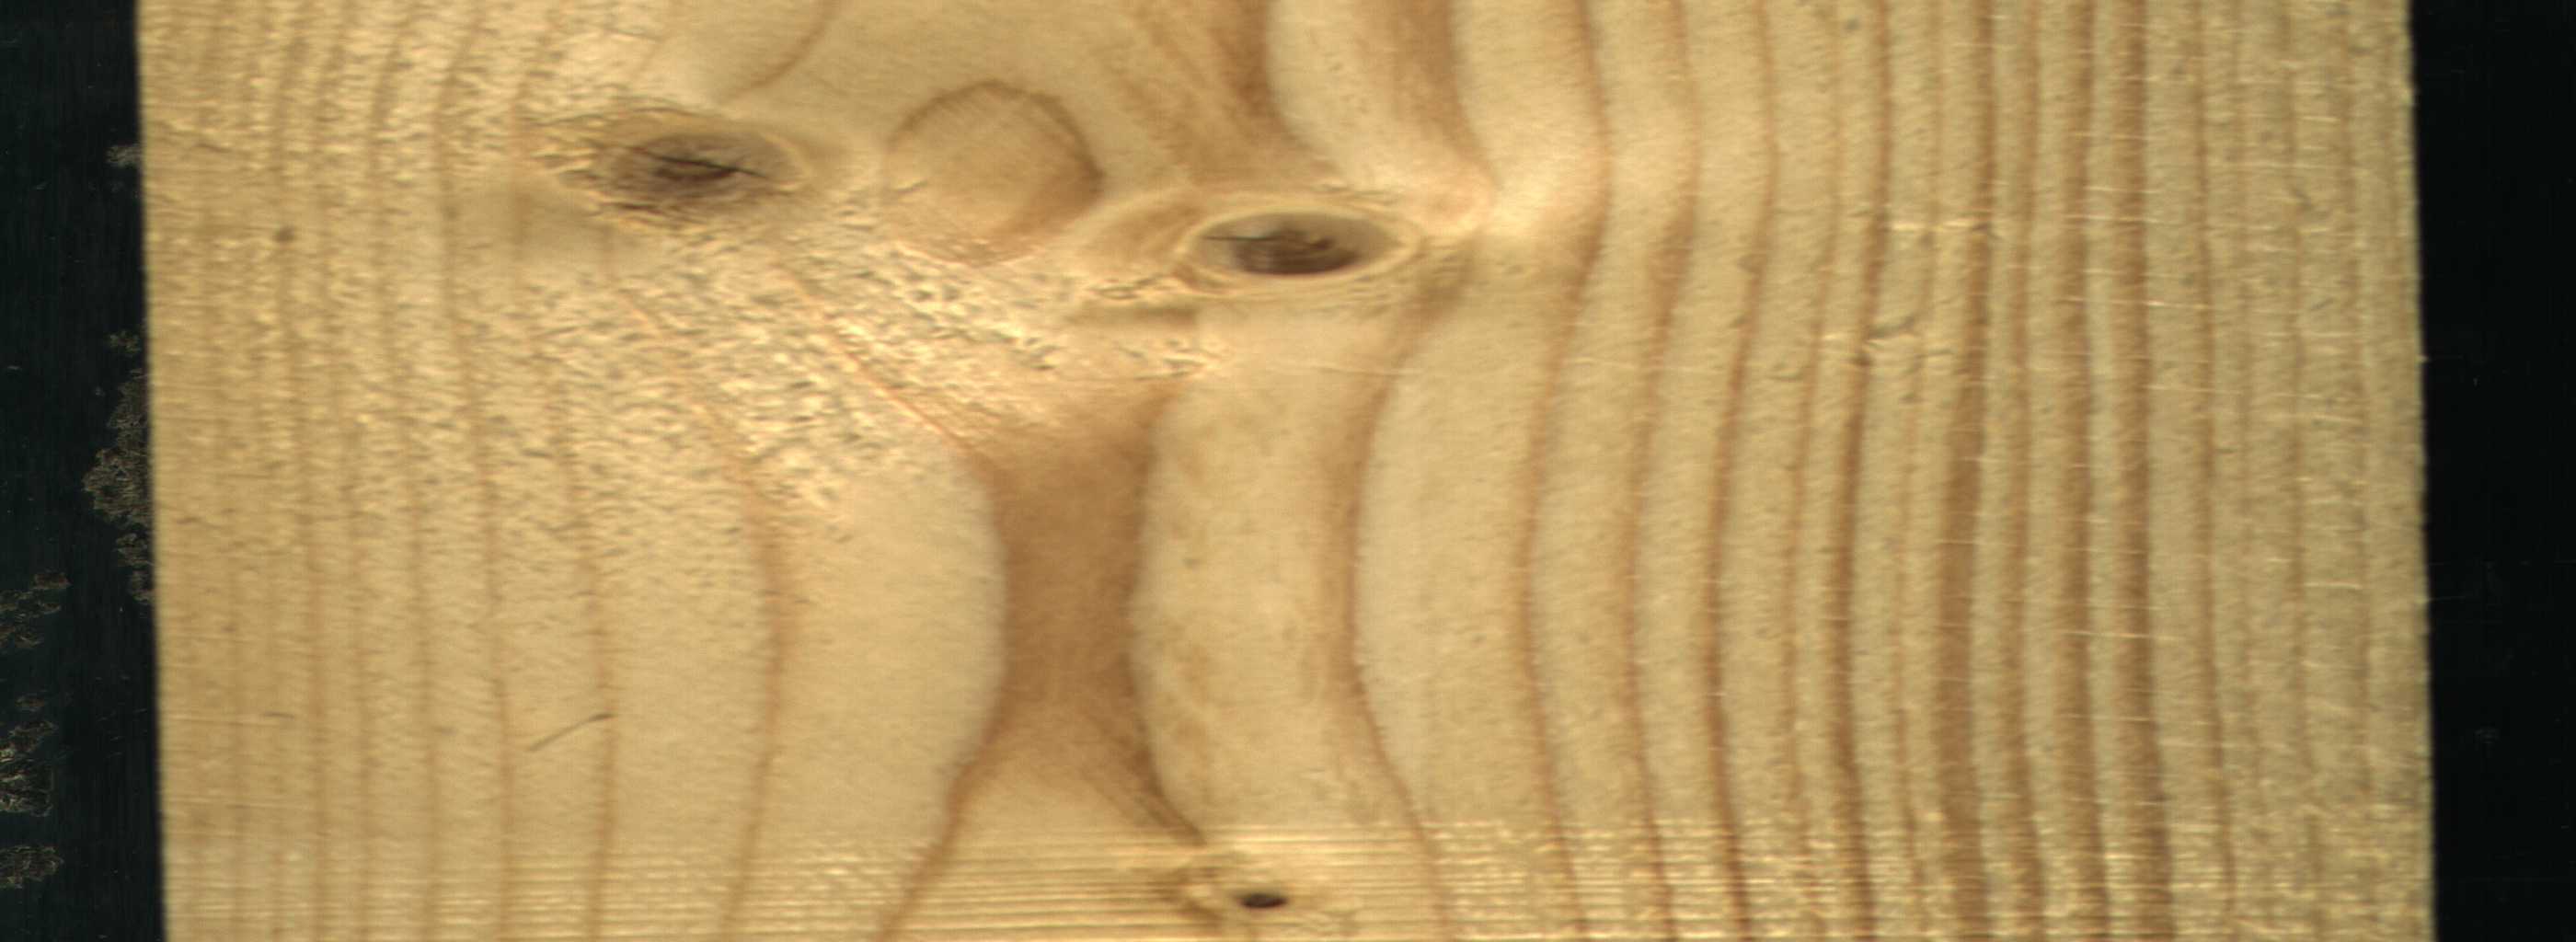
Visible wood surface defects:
Live_Knot
Live_Knot
Live_Knot